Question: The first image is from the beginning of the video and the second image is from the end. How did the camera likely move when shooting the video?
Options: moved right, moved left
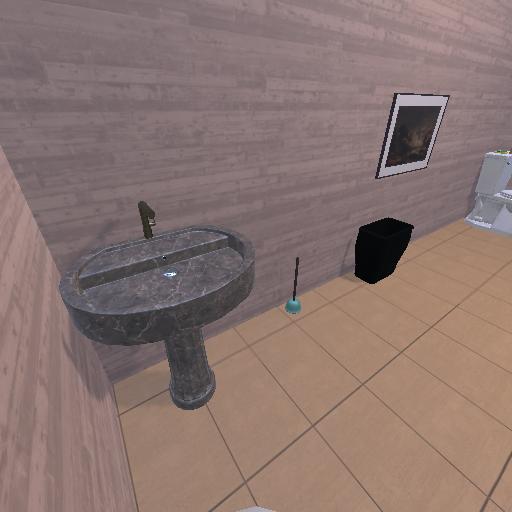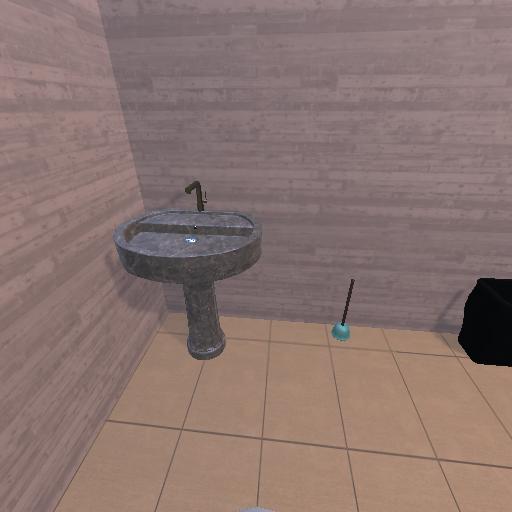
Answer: moved right